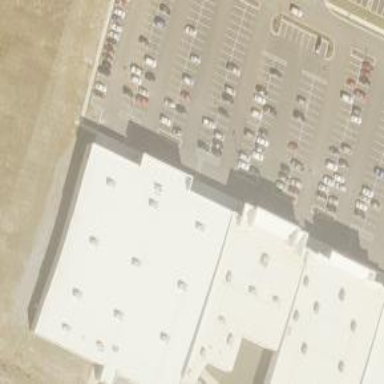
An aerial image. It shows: Retail building.